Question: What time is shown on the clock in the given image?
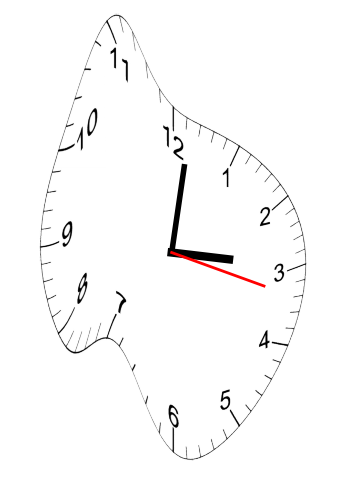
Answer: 03:01:17